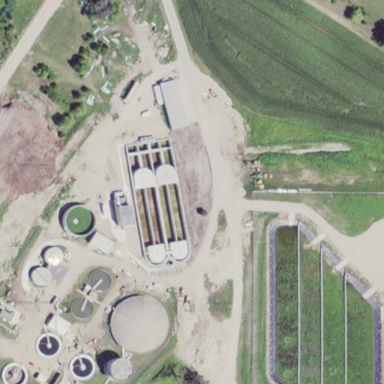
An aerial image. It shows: View of wastewater plant.